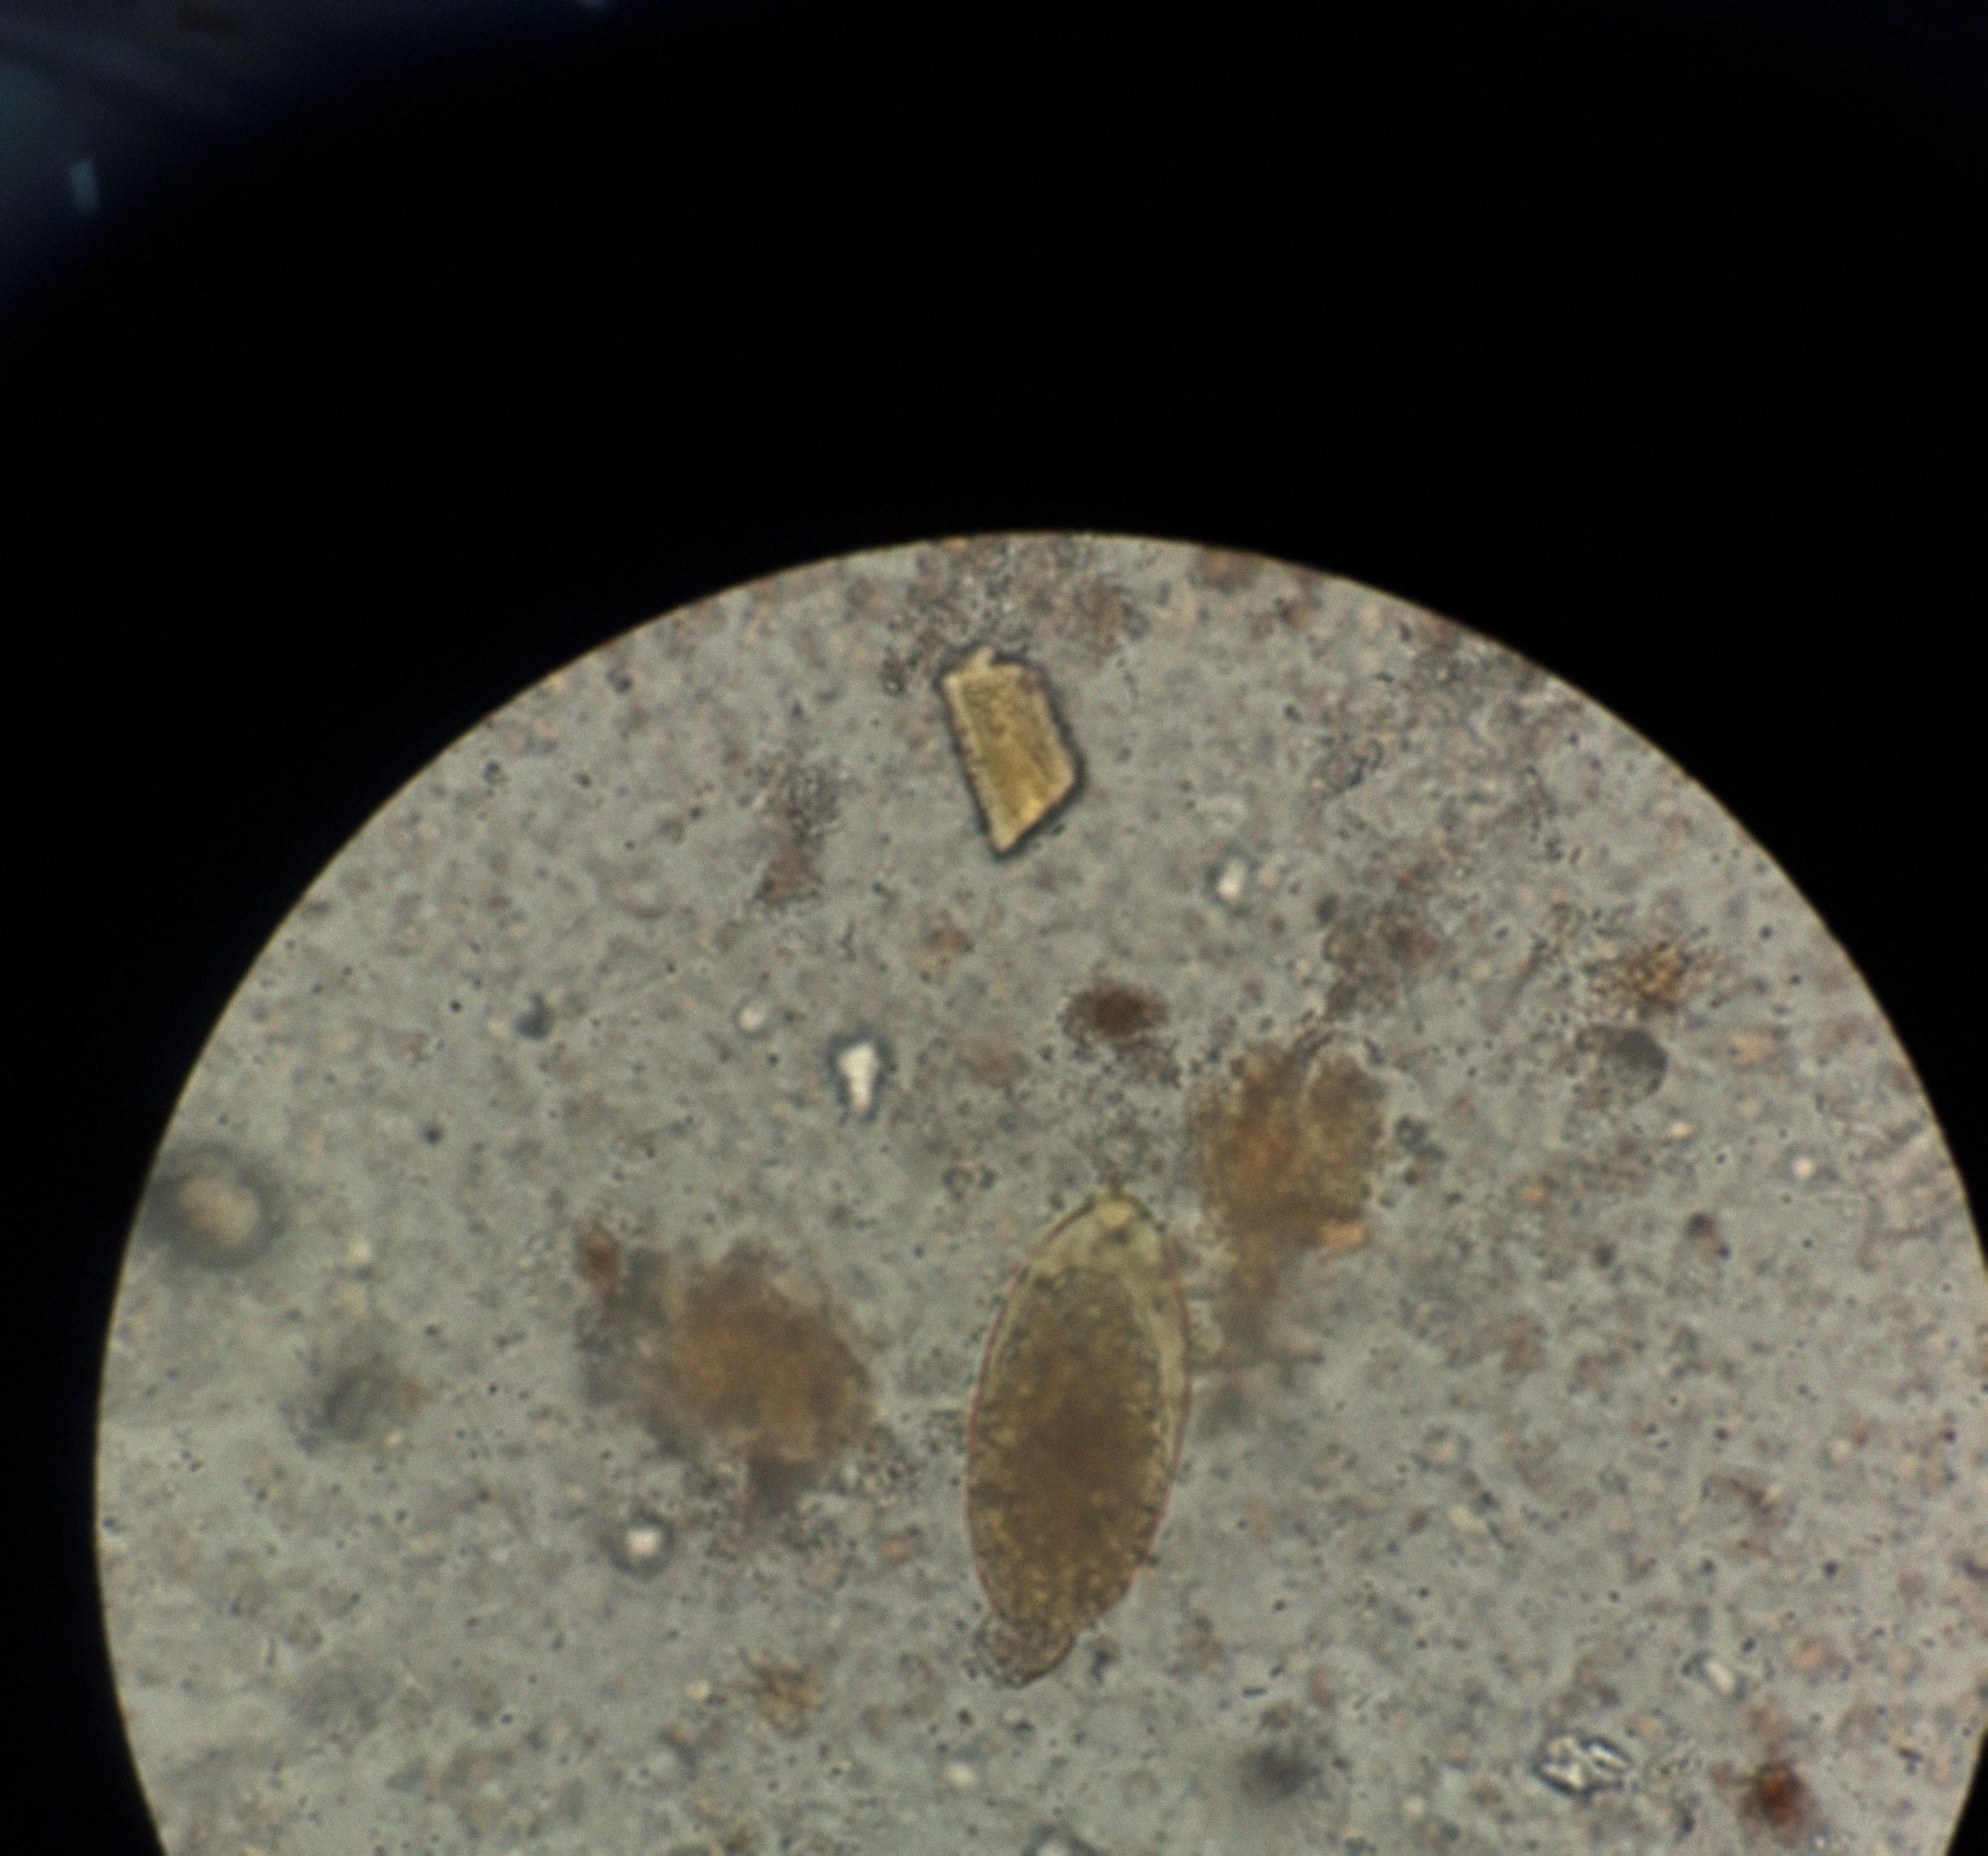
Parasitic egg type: Fasciolopsis buski